九年级 · 画法几何学
三棱柱的三视图如图所示, 在 $\triangle E F G$ 中, $E F=8 \mathrm{~cm}, E G=12 \mathrm{~cm}, \angle E G F=30^{\circ}$, 则 $A B$的长为 cm.

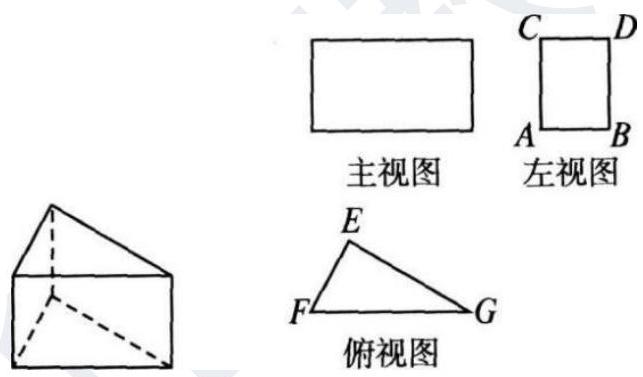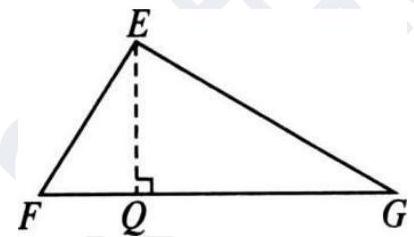
答案: 6
解析: 如图, 过点 $E$ 作 $E Q \perp F G$ 于点 $Q$, 由题意可得出 $E Q=A B$.

在Rt $\triangle E G Q$ 中, $\because E G=12 \mathrm{~cm}, \angle E G F=30^{\circ}$,

$\therefore E Q=A B=\frac{1}{2} \times 12=6(\mathrm{~cm})$.